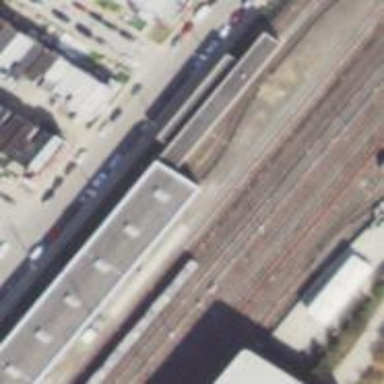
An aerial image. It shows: Yard area with electrified rail tracks.